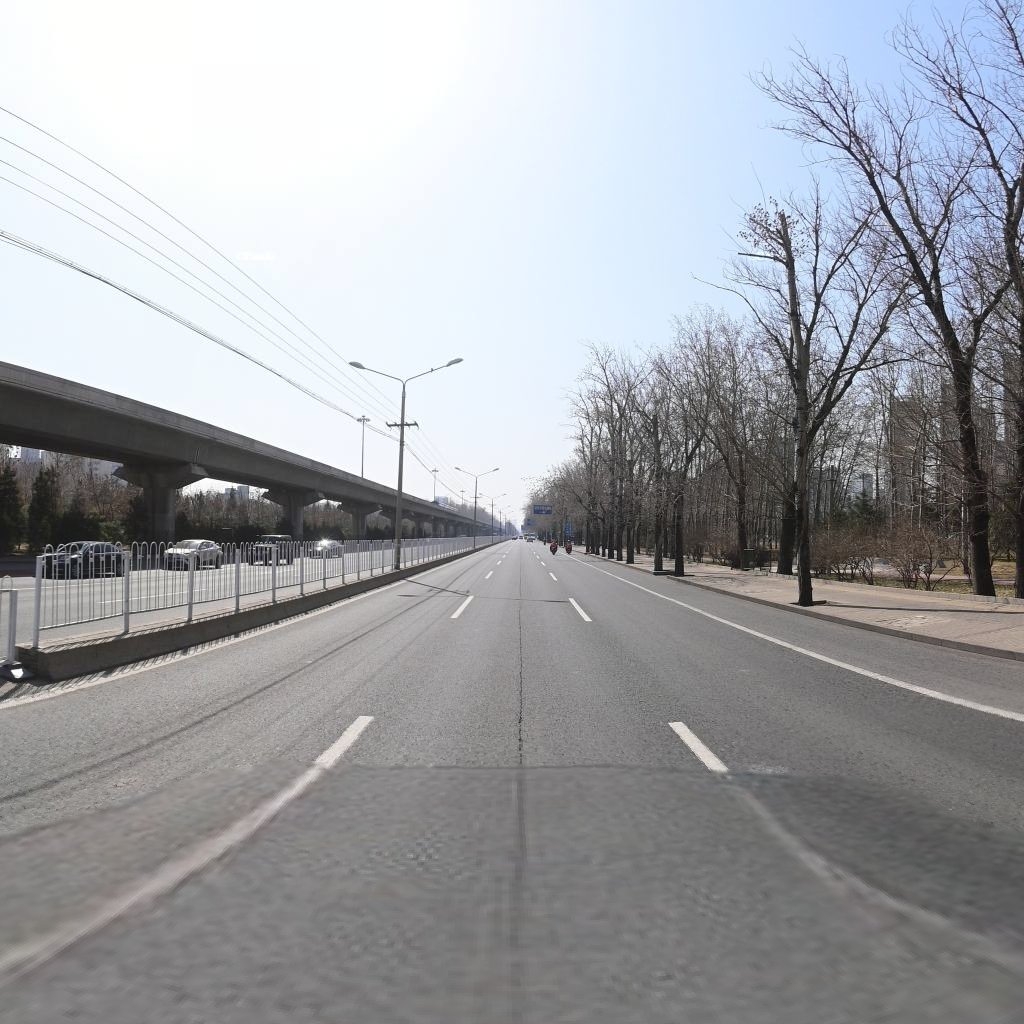
Region: Chaoyang
Road damage annotations: longitudinal crack